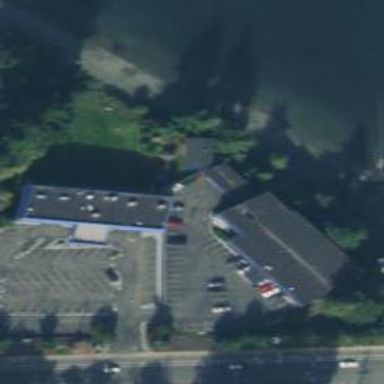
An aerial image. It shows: Motel that caters to tourists.